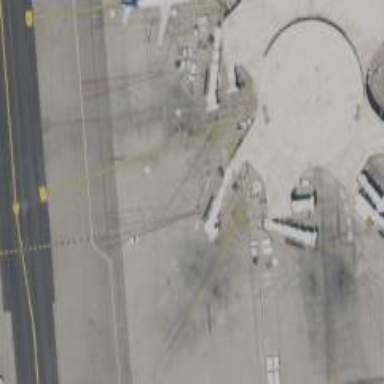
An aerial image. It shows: Airport gate.